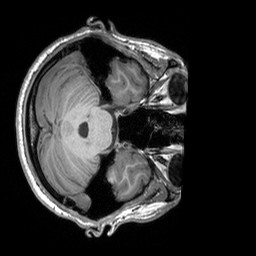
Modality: T1w
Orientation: axial
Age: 26
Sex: male
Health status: healthy
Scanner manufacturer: siemens
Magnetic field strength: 3 T
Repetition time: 2.3 s
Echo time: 0.00303 s